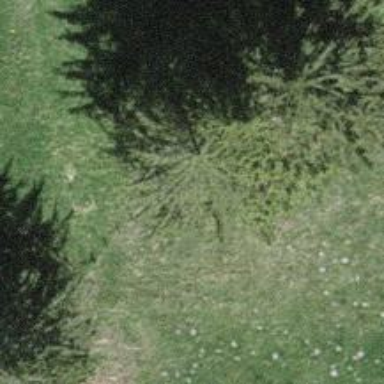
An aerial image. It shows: Row of trees in natural setting.